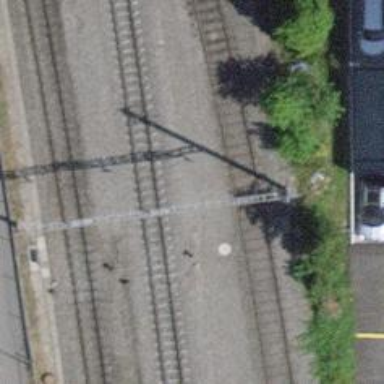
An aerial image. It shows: Narrow gauge railway siding with one track. The railway line is electrified with contact line.